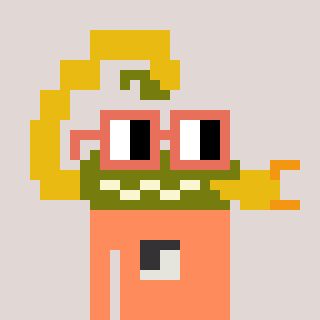
a pixel art character with square orange glasses, a scorpion-shaped head and a peachy-colored body on a warm background